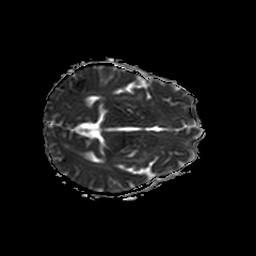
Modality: ADC
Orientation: axial
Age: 55
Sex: female
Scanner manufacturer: philips
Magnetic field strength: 3 T
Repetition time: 3.208 s
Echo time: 0.076 s